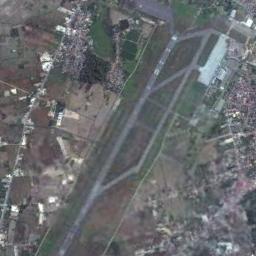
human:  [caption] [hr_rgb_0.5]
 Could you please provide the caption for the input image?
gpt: An airport with some parallel runways on the lawn and some villages beside .

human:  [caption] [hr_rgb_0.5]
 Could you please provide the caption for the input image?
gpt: The airport is surrounded by neat terraces .

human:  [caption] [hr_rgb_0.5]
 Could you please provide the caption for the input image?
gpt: An airport is surrounded by many buildings .

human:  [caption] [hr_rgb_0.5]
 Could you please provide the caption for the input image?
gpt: A complex airport with many runways and buildings is surrounded by a residential area and green farmland .

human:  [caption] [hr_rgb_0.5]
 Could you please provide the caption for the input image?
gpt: The road is straight  at the airport .